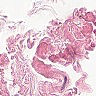
Metastatic tissue present: no